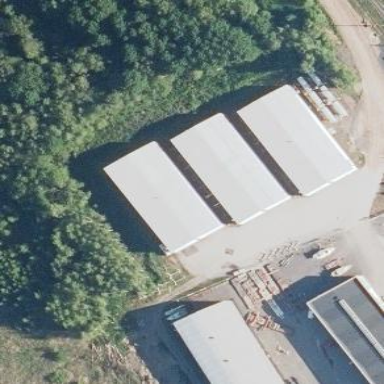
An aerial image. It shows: Industrial building.